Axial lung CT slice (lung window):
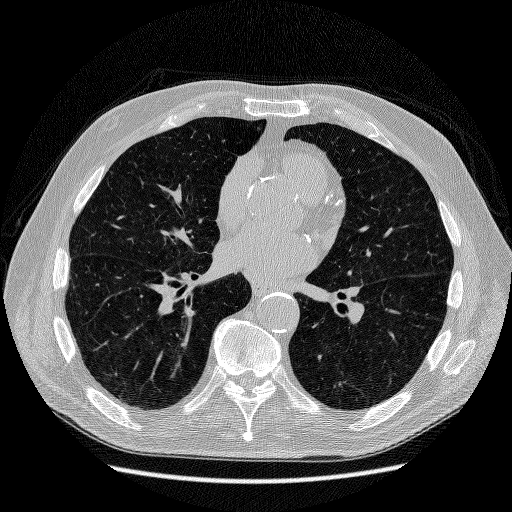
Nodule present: no